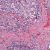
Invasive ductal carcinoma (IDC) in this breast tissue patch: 1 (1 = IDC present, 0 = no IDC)